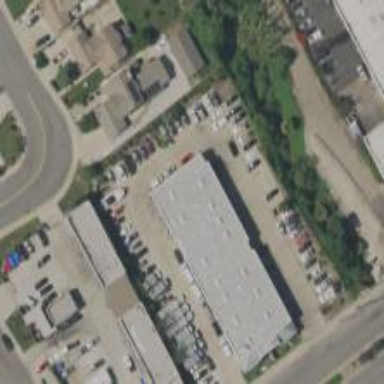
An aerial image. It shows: Commercial building.